Brain MRI, t2w sequence, axial 2D slice.
Patient: age 29, sex F, weight 95 kg, height 1.95 m
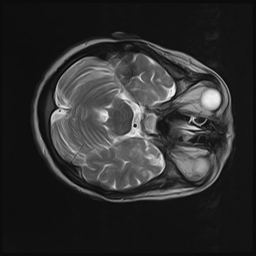